Interaction volume radius: 10 \u00c5
Interaction volume height: 10 \u00c5
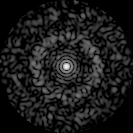
Disorder parameter: 0.8175